Field crop: maize
Growth stage: 1
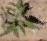
Species: atriplex